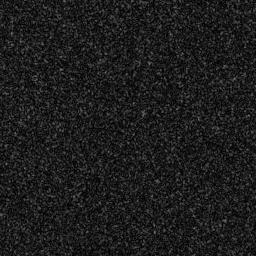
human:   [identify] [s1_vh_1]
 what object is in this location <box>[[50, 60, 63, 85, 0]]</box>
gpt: <ref>1 large ship at the bottom</ref>